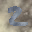
Label: 2